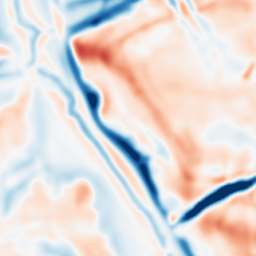
Category: multiscale
Decomposition family: dog
Decomposition parameters: sigma_low: 3
sigma_high: 10
Upsampling method: regularized
Upsampling parameters: scale: 2
lambda_reg: 0.01
Upsampling scale: 2